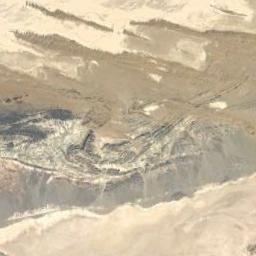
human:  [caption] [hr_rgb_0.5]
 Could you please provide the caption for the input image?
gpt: There is a small patch of vegetation on the edge of the desert .

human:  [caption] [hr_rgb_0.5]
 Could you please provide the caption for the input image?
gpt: It is a large piece of yellow desert with many sand dunes and brown gullys and the gray bare land .

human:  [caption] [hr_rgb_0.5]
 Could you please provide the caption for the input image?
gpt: The desert has yellow sand, Brown soil and some small hills .

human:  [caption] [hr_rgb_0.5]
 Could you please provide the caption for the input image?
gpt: The white desert is next to the bare land .

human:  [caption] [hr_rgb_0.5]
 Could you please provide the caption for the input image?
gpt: A desert covered with sand and bare land .